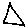
Label: triangle